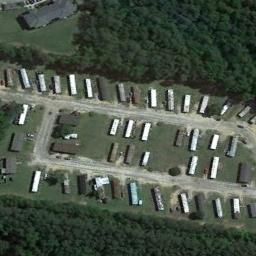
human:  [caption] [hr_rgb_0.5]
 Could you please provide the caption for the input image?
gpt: There are two rows of mobile homes on the lawn .

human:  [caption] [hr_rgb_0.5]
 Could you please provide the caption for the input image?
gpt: There are many trees in the mobile home park .

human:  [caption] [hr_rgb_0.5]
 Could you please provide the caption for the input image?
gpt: The mobile home park is on the grass next to some trees .

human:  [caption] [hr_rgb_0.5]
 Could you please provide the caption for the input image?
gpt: The mobile home park with some neatly arranged mobile homes is surrounded by a forest .

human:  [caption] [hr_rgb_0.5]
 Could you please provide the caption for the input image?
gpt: There are some buildings in the mobile home park beside a green forest .